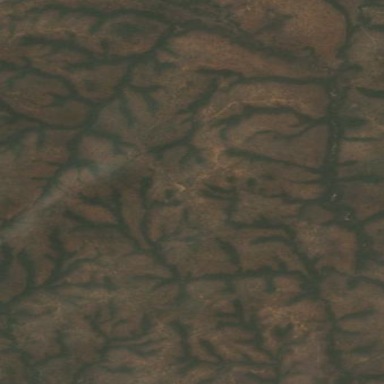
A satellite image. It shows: Forest area.